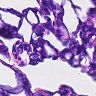
Metastatic tissue present: no